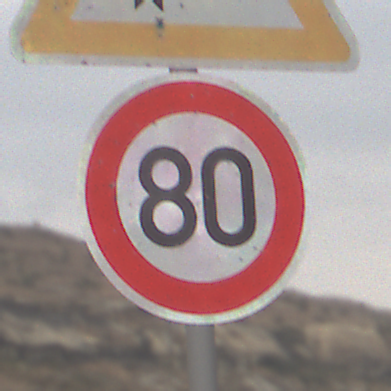
Verkehrszeichen: Geschwindigkeit80
Zusatzzeichen oben: DoppelkurveRechts
Umgebung: Outdoor, Nature
Tageszeit: MorningAfternoon
Wetter: Overcast
Licht: Natural
Jahreszeit: NotSpecified
Kontrast: LowContrast